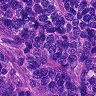
Metastatic tissue present: yes